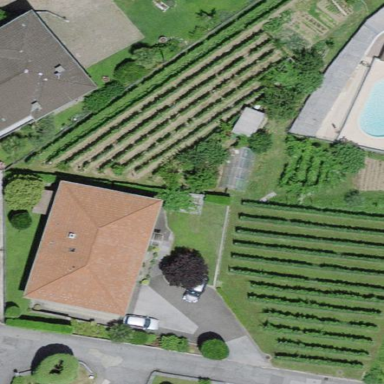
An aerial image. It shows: Vineyard where grapes are grown.